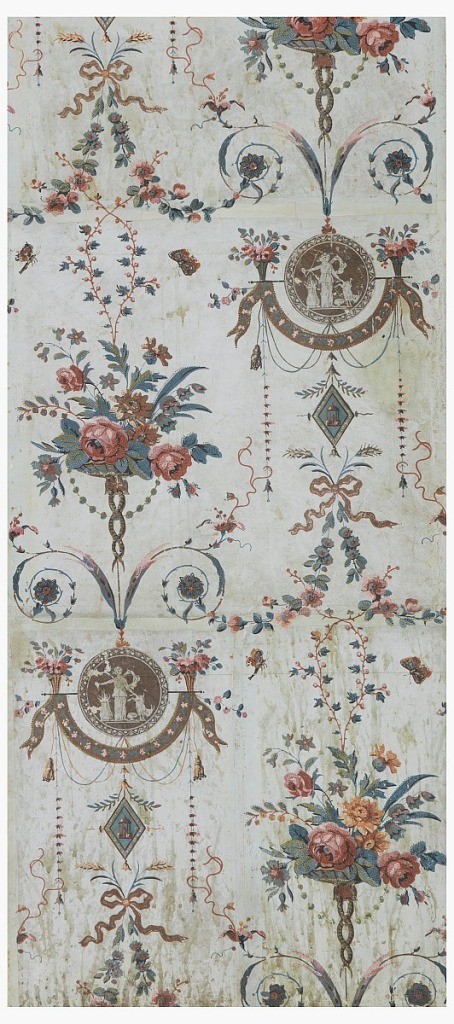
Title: Sidewall
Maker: Ferrouillat
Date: ca. 1795
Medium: Block-printed on handmade paper
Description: Vertical rectangle of joined sheets of paper. Alternating medallion in grisaille of a woman standing with a sacrificial goat at an altar, and flower baskets from which is draped a wide ribbon. Above and below, large basket of flowers. Joining the various units of the design are arabesques of ribbon bows, scrolls, flower garlands and butterflies.